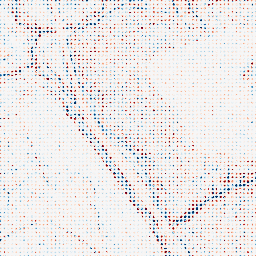
Category: edge_preserving
Decomposition family: bilateral
Decomposition parameters: d: 5
sigma_color: 100
sigma_space: 25
Upsampling method: sinc_blackman
Upsampling parameters: scale: 8
kernel_size: 4
Upsampling scale: 8